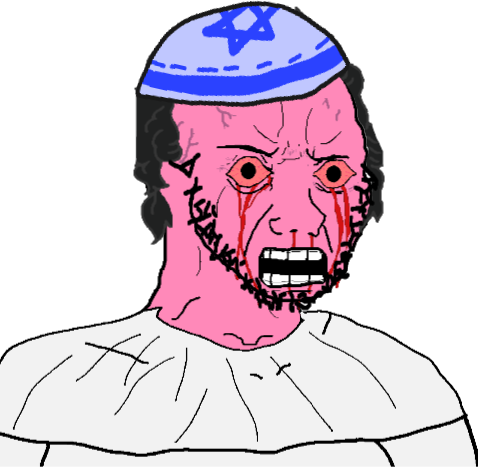
Label: 5_Rage